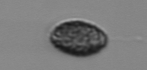
Label: Pseudochattonella_farcimen